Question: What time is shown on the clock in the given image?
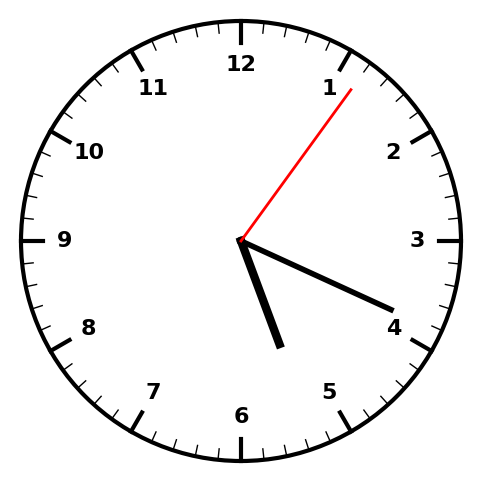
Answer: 05:19:06